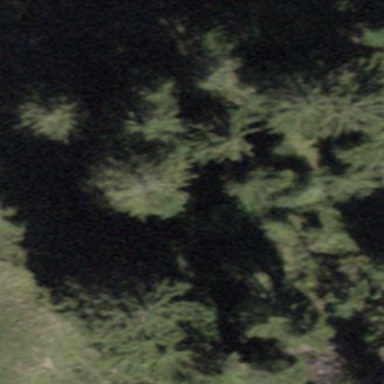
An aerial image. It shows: Forest area.